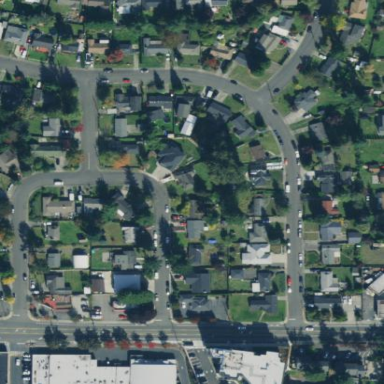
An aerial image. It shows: Sidewalk.